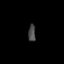
Tissue: prostate
Cell type: B cells
Senescence score: 0.7935
Nuclear area (px): 120
Mean DAPI intensity: 71.517